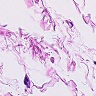
Metastatic tissue present: no